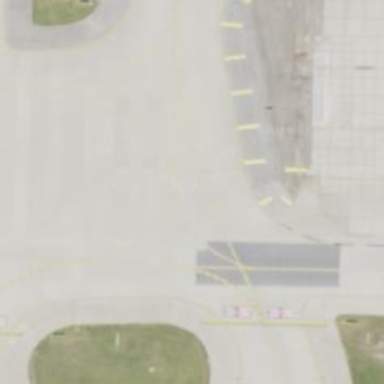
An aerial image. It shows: View of taxiway at the airport.